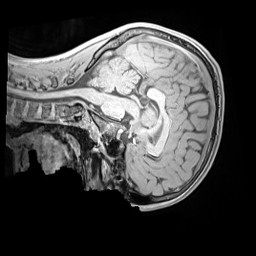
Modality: MP2RAGE
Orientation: sagittal
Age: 10
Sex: male
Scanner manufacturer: siemens
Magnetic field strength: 3 T
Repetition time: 4 s
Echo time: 0.00303 s